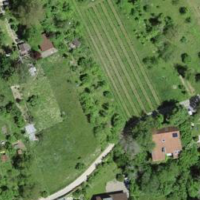
EUNIS habitat code: 25
Species observed at this site:
Euphorbia lathyris